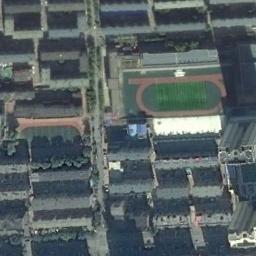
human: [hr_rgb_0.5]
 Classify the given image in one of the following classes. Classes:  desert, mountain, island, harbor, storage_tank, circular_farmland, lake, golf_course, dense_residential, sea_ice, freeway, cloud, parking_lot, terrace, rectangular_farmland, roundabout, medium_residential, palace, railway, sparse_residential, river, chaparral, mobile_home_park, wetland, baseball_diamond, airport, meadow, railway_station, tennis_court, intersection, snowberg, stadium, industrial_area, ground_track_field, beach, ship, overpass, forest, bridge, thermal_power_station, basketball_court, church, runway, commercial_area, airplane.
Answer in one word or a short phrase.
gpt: ground_track_field